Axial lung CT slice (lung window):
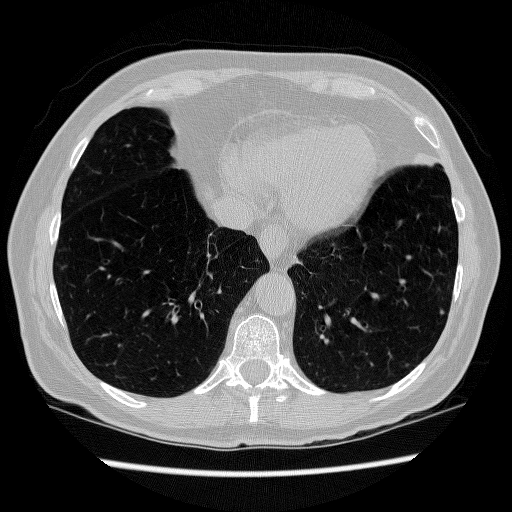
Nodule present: yes
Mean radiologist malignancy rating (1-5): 4